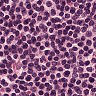
Metastatic tissue present: no